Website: lowes
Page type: receipt
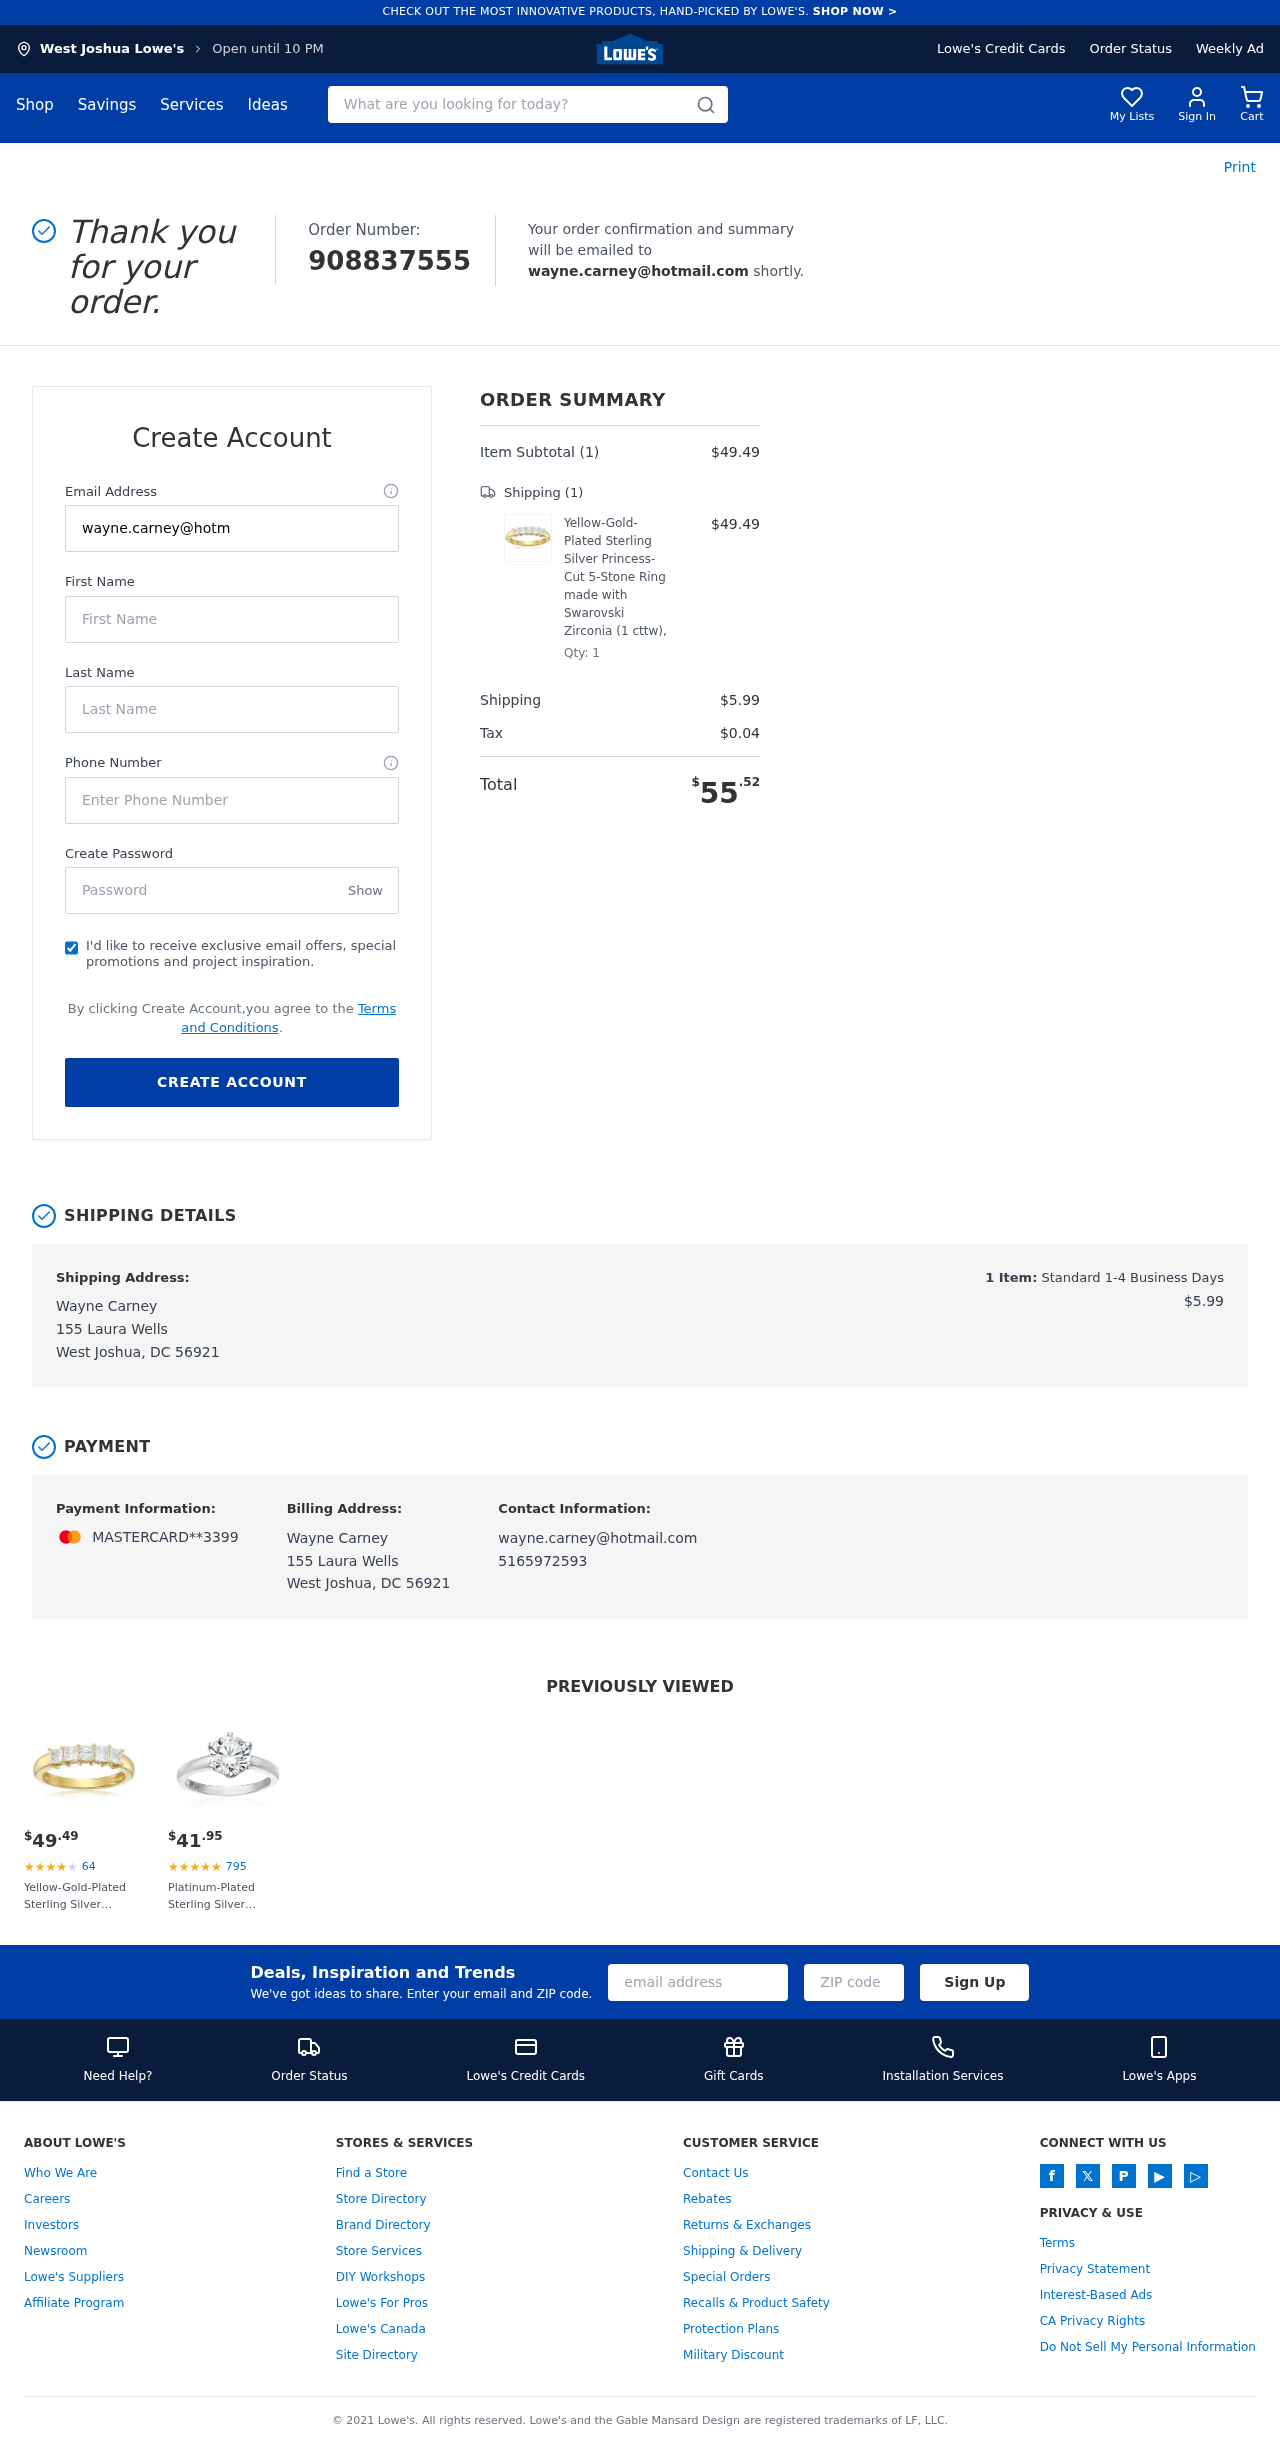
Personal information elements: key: PII_CARD_LAST4
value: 3399
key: PII_CARD_TYPE
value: MASTERCARD
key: PII_CITY
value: West Joshua
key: PII_EMAIL
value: wayne.carney@hotmail.com
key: PII_FULLNAME
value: Wayne Carney
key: PII_PHONE
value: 5165972593
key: PII_STREET
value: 155 Laura Wells
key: PII_FIRSTNAME
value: Wayne
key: PII_LASTNAME
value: Carney
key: PII_CITY_STATE_ZIP
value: West Joshua, DC 56921
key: PII_FULLNAME2
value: Wayne Carney
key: PII_FULLNAME3
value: Wayne Carney
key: PII_FIRSTNAME2
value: Wayne
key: PII_FIRSTNAME3
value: Wayne
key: PII_LASTNAME2
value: Carney
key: PII_LASTNAME3
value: Carney
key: PII_FIRSTNAME_DERIVED
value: Wayne
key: PII_LASTNAME_DERIVED
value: Carney
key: PII_FULLNAME_DERIVED
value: Wayne Carney
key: PII_NAME_FULL_DERIVED
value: Wayne Carney
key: PII_POSTCODE
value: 56921
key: PII_STATE_ABBR
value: DC
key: PII_STATE
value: DC
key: PII_POSTCODE_FULL
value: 56921
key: PII_CITY_STATE
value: West Joshua, DC
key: PII_POSTCODE_NUMERIC
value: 56921
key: PII_EMAIL2
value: wayne.carney@hotmail.com
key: PII_EMAIL3
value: wayne.carney@hotmail.com
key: PII_PHONE_LINE
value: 2593
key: PII_PHONE_SUFFIX
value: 2593
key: PII_PHONE2
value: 5165972593
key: PII_PHONE3
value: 5165972593
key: PII_PHONE_NUMERIC
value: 5165972593
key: PII_PHONE_LINE_NUMERIC
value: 2593
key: PII_PHONE_SUFFIX_NUMERIC
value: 2593
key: PII_PHONE2_NUMERIC
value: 5165972593
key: PII_PHONE3_NUMERIC
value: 5165972593
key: PII_PHONE_DIGITS
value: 5165972593
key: PII_PHONE_LAST4
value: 2593
Product elements: key: PRODUCT1_NAME
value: Yellow-Gold-Plated Sterling Silver Princess-Cut 5-Stone Ring made with Swarovski Zirconia (1 cttw),
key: PRODUCT1_PRICE
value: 49.49
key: PRODUCT1_QUANTITY
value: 1
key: PRODUCT2_NAME
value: Platinum-Plated Sterling Silver Solitaire Ring set with Round Swarovski Zirconia (3 cttw), Size 9
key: PRODUCT2_NUM_RATINGS
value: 795
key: PRODUCT2_PRICE
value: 41.95
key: PRODUCT1_PRICE2
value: $49.49
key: PRODUCT1_RATING2
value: ★
★
★
★
★
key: PRODUCT1_NUM_RATINGS2
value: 64
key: PRODUCT1_NAME2
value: Yellow-Gold-Plated Sterling Silver Princess-Cut 5-Stone Ring made with Swarovski Zirconia (1 cttw),
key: PRODUCT2_RATING
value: ★
★
★
★
★
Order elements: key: ORDER_ID
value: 908837555
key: ORDER_NUM_ITEMS
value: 1
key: ORDER_SUBTOTAL
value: $49.49
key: ORDER_NUM_ITEMS2
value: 1
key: ORDER_SHIPPING_COST
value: $5.99
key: ORDER_TAX
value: $0.04
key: ORDER_TOTAL
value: $55.52
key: ORDER_NUM_ITEMS3
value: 1
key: ORDER_SHIPPING_COST2
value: $5.99
Search elements: key: HEADER_SEARCH
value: What are you looking for today?